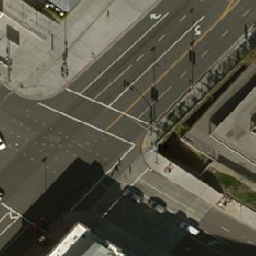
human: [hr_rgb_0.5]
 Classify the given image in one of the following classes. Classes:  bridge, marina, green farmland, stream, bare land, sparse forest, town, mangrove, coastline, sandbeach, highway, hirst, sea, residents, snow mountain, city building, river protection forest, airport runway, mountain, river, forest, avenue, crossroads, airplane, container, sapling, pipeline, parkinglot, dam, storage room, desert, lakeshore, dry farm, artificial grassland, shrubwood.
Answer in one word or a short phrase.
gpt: crossroads